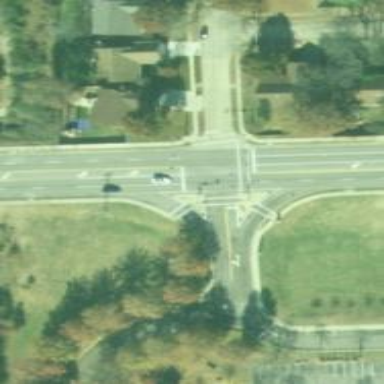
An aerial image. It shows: Pedestrian crossing with zebra markings on the footway.